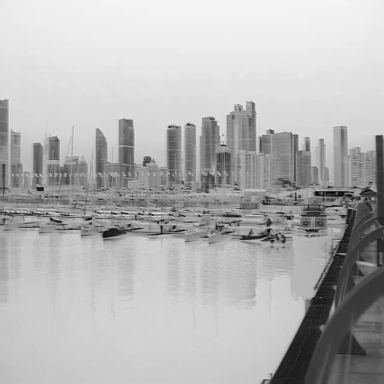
There are nine objects shown in the infrared image, including two canoes, and seven sailboats.